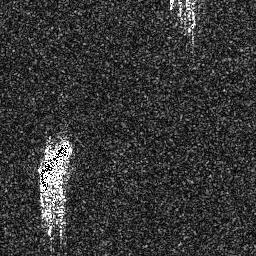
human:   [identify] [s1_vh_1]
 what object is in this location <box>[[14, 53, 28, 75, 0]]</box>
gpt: <ref>1 large ship at the left</ref>